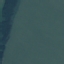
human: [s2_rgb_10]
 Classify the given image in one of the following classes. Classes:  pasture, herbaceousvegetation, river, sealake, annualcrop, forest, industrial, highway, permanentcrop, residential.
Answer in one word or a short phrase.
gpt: SeaLake